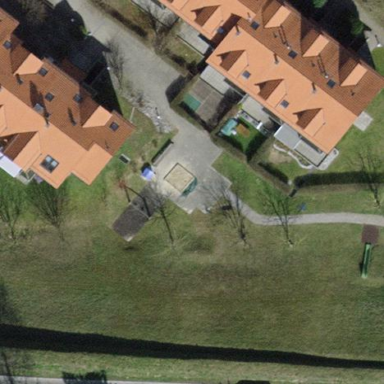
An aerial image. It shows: Building with apartments featuring tiled roof.